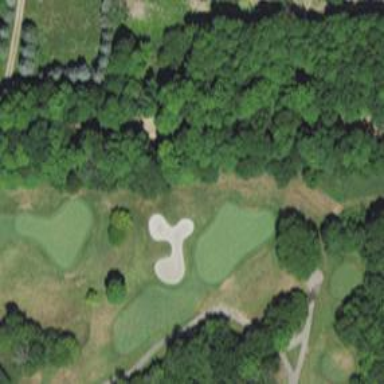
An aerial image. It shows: View of golf hole.